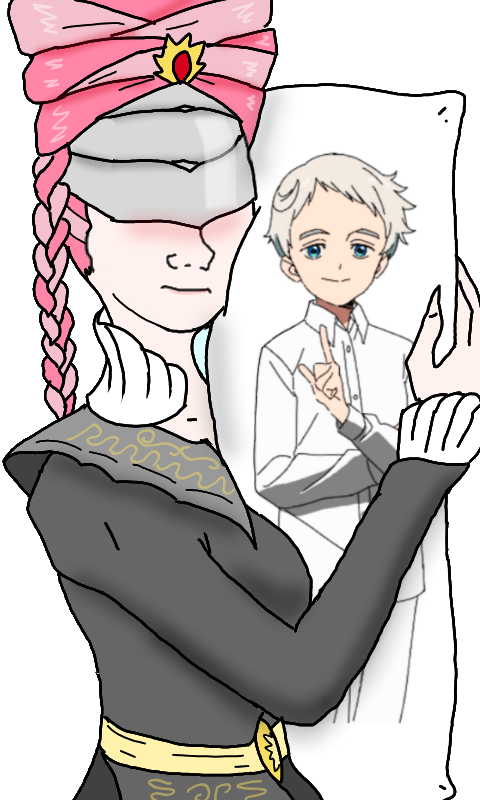
Label: 5_Doomer_Girl